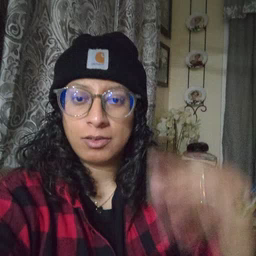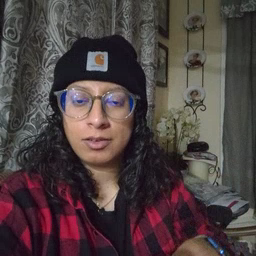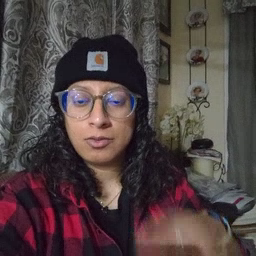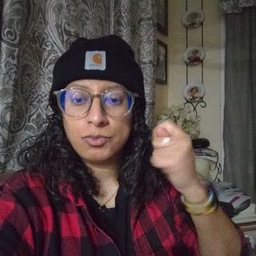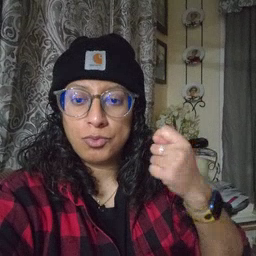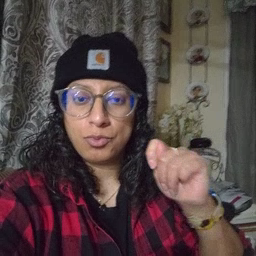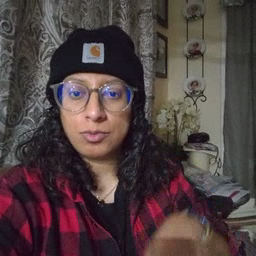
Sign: toy